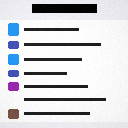
Screen state: on